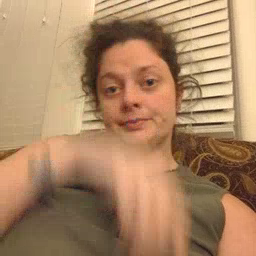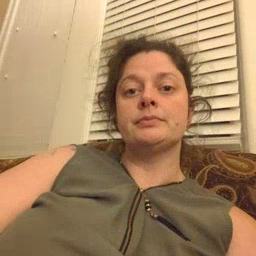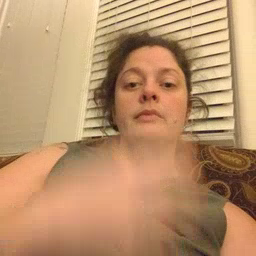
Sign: fireman